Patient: sex M, age 57
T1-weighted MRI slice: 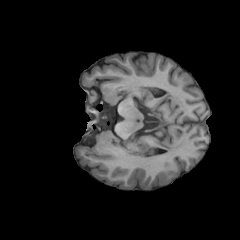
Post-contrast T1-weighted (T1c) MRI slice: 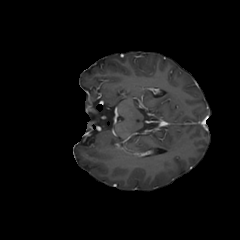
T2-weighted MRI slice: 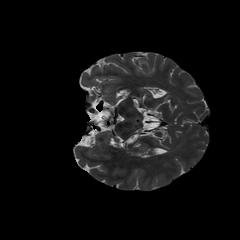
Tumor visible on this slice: no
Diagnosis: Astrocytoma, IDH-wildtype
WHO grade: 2